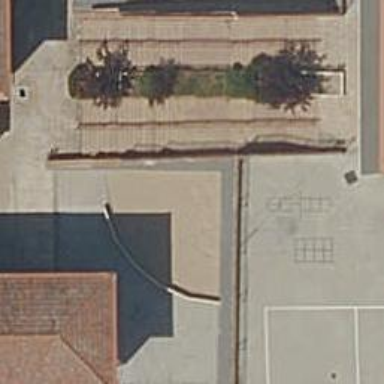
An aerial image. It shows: Retaining wall.